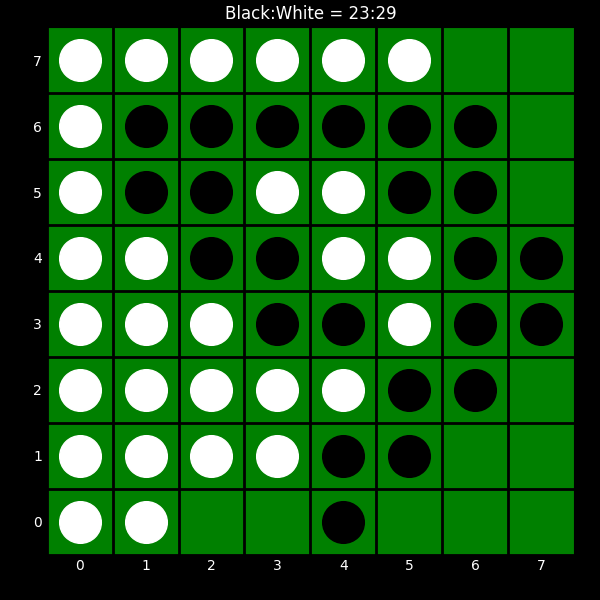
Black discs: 23
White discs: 29